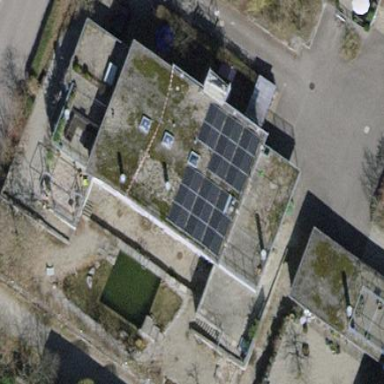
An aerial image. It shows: Flat-roofed house.